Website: crate-barrel
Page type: address-validator
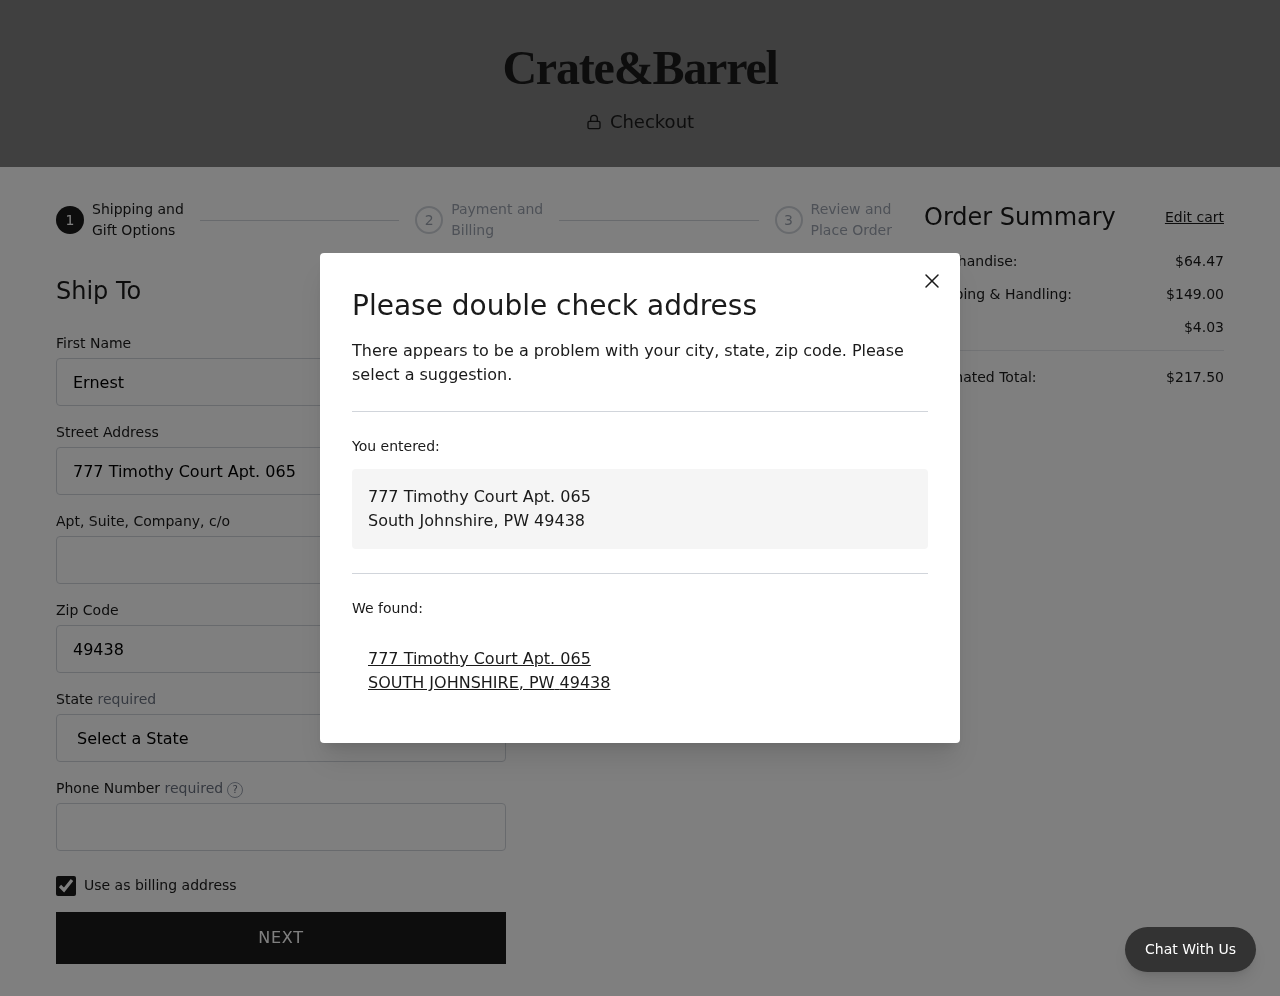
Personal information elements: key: PII_CITY
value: South Johnshire
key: PII_CITY
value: SOUTH JOHNSHIRE
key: PII_FIRSTNAME
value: Ernest
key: PII_PHONE
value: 5897578387
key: PII_POSTCODE
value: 49438
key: PII_STATE
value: PW
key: PII_STATE_ABBR
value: PW
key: PII_STREET
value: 777 Timothy Court Apt. 065
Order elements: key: ORDER_SUBTOTAL
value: $64.47
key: ORDER_SHIPPING_COST
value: $149.00
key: ORDER_TAX
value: $4.03
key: ORDER_TOTAL
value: $217.50